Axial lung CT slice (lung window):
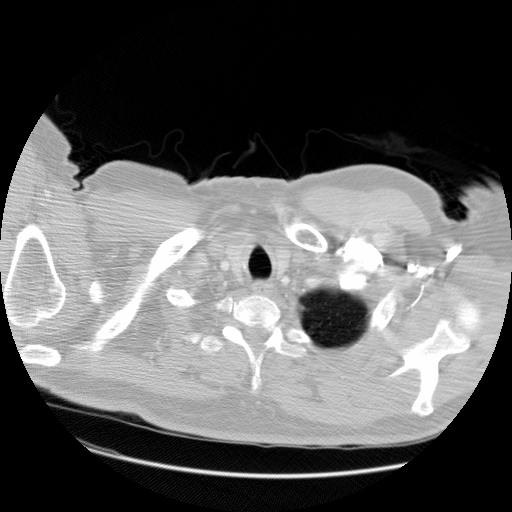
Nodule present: no